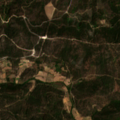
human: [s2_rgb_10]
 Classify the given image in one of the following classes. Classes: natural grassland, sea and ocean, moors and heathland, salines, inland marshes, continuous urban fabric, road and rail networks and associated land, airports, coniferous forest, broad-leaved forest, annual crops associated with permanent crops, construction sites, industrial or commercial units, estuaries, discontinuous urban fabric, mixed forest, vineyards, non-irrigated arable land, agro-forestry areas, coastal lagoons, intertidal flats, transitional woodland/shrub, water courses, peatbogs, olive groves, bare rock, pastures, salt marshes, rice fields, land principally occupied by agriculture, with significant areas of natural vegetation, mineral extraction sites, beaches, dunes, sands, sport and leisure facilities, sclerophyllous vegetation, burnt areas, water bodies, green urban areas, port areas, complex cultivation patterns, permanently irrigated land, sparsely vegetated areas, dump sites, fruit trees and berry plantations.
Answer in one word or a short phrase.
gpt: annual crops associated with permanent crops, coniferous forest